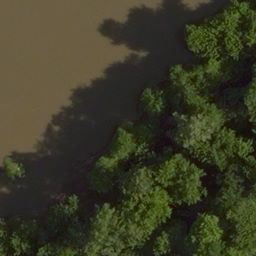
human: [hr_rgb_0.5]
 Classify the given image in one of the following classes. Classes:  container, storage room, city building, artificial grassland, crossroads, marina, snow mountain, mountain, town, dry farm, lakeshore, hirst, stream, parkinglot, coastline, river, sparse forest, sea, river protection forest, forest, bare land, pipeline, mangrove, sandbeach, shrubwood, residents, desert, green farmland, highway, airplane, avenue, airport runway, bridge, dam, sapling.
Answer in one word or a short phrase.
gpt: river protection forest